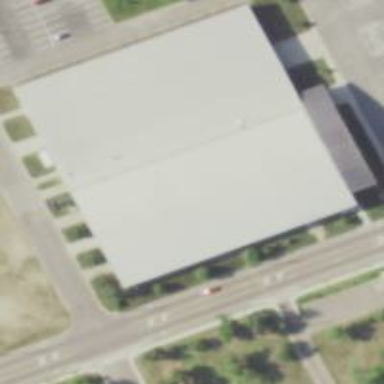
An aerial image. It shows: Sports centre dedicated to skating.